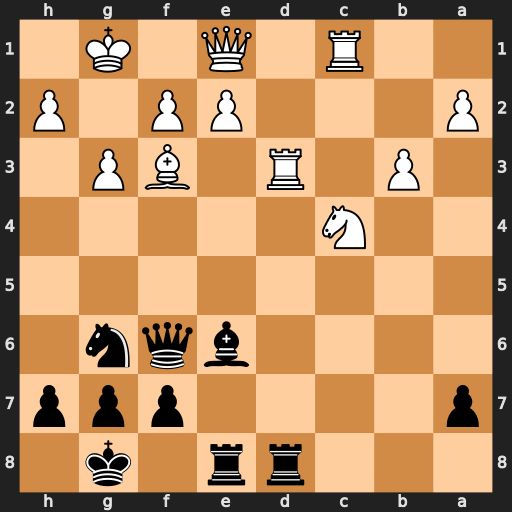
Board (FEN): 3rr1k1/p4ppp/4bqn1/8/2N5/1P1R1BP1/P3PP1P/2R1Q1K1
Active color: b
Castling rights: -
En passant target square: -
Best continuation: Rxd3 exd3 Qxf3